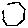
Label: hexagon